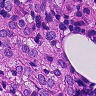
Metastatic tissue present: yes